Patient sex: F
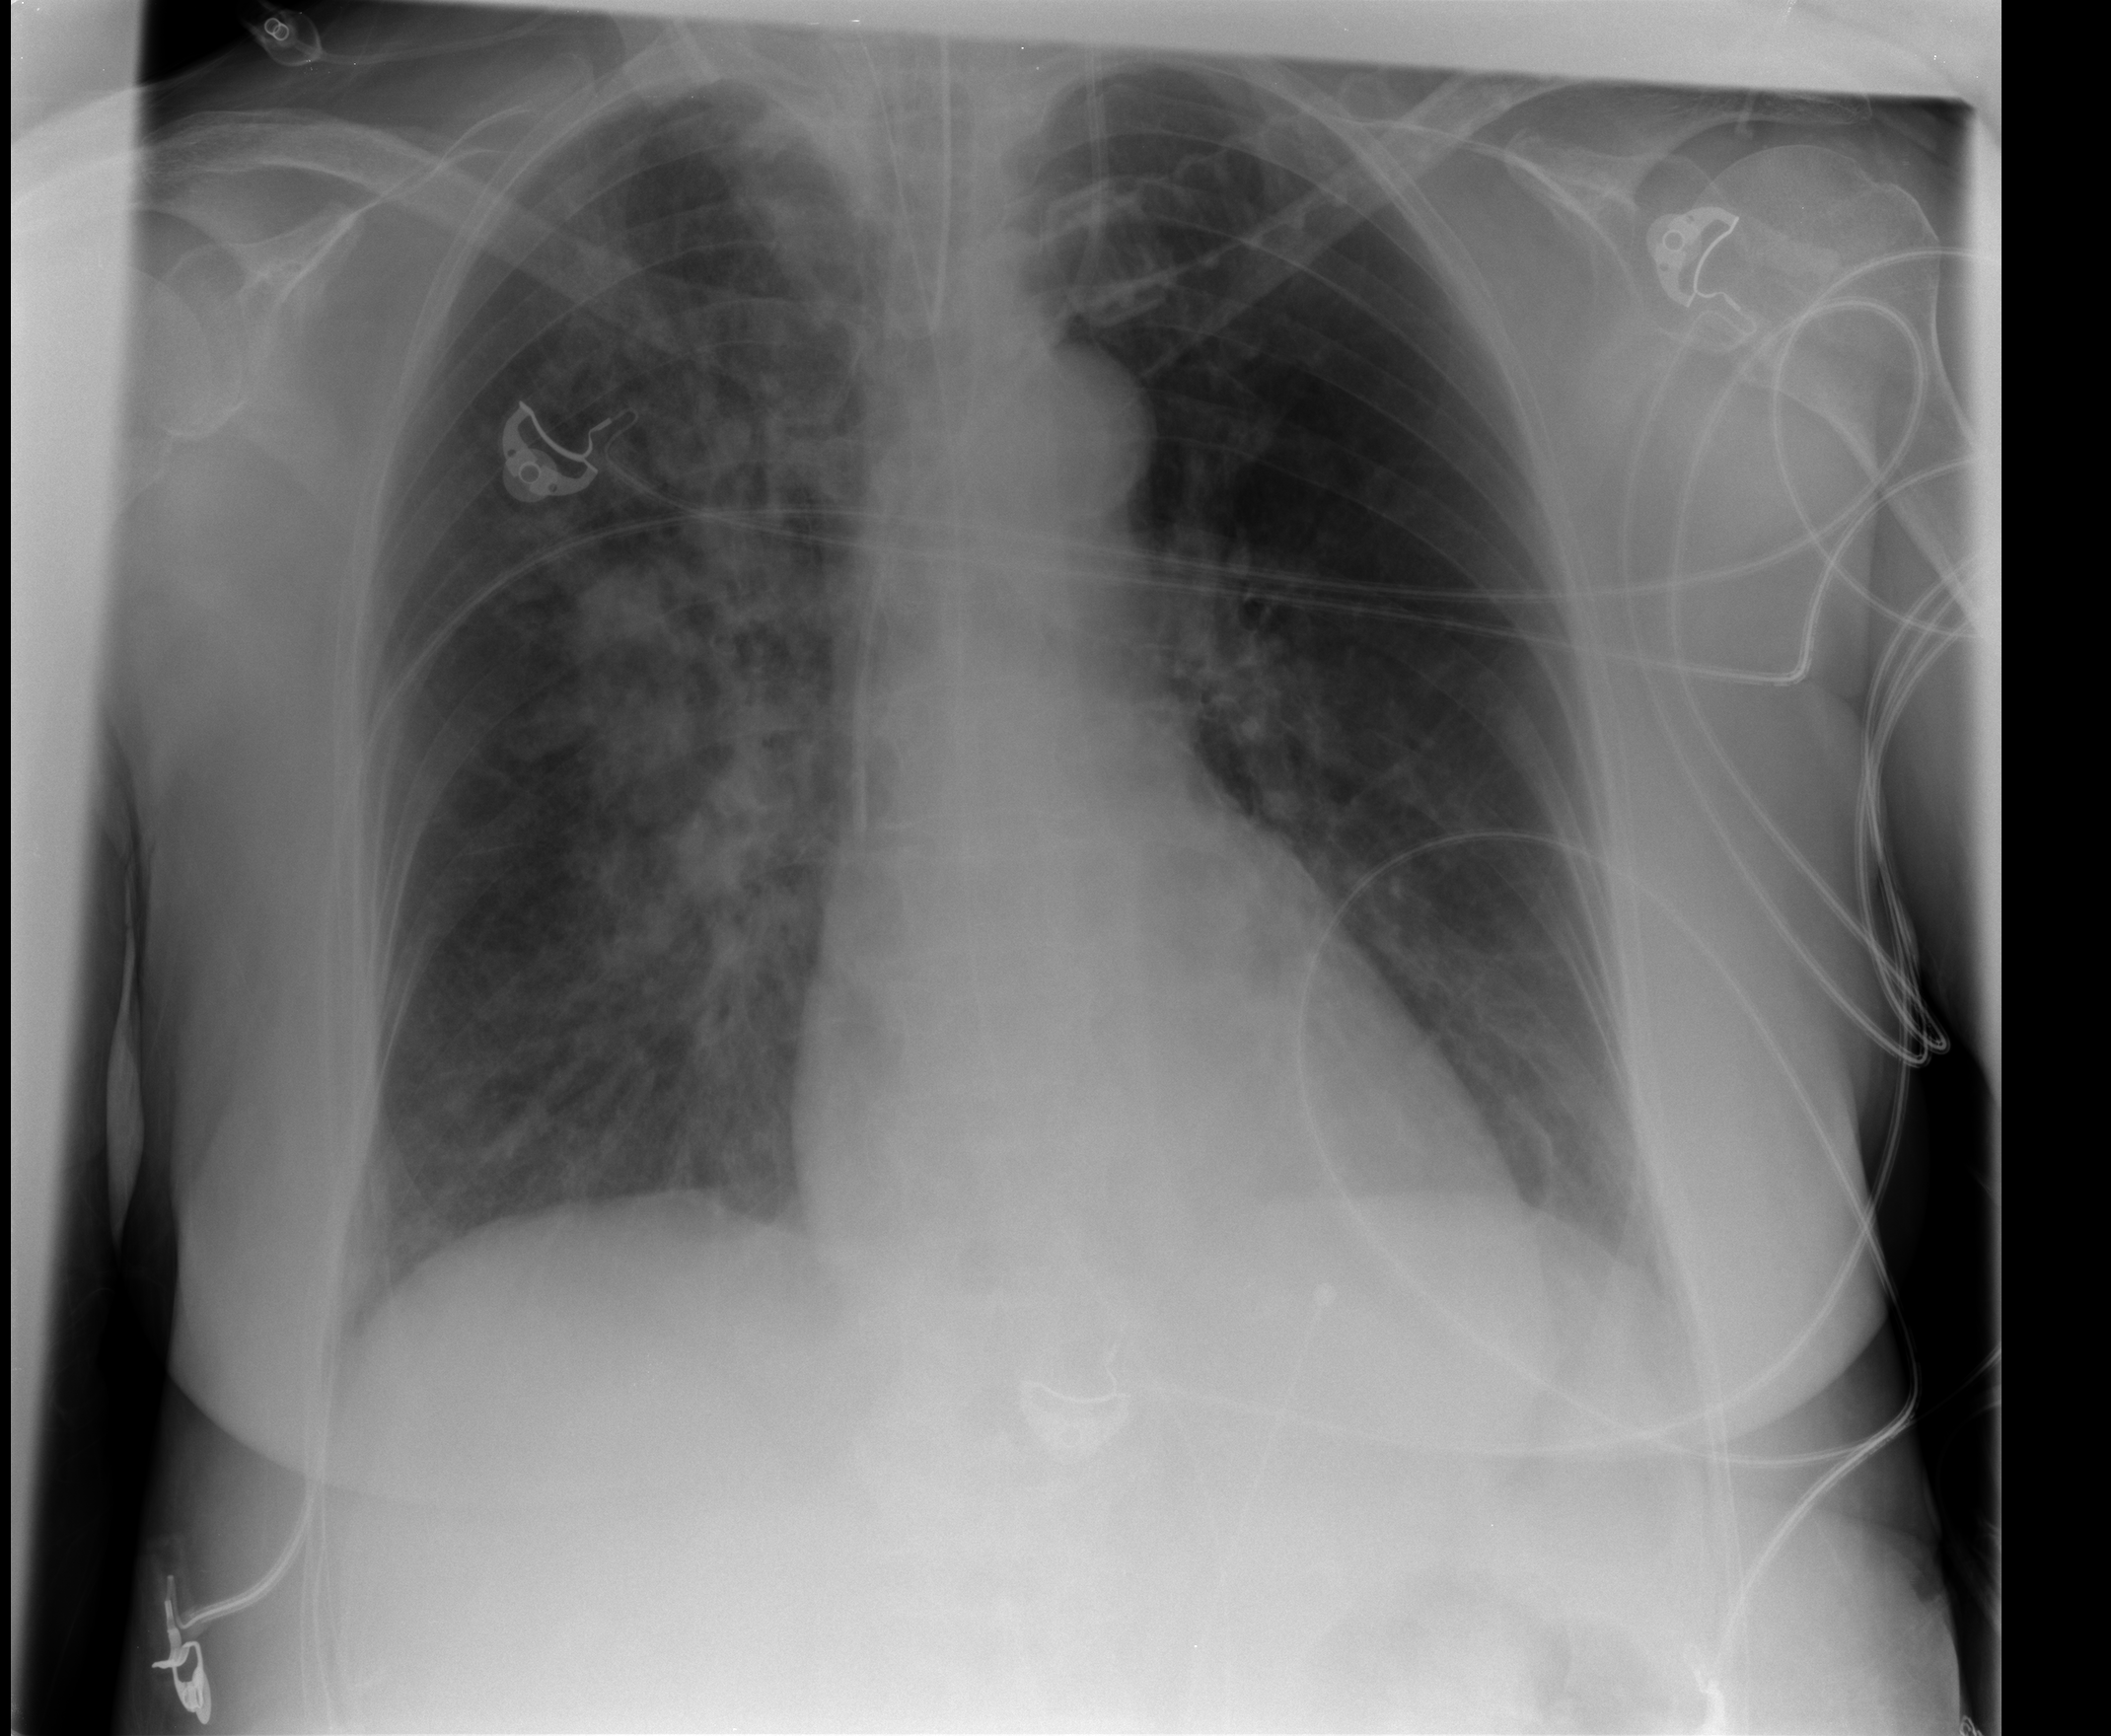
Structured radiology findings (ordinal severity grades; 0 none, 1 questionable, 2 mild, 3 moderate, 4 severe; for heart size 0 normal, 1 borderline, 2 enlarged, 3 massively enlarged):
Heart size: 0
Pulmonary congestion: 1
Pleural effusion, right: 0
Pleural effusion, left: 0
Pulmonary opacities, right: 3
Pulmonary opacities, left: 0
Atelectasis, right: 2
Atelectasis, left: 1